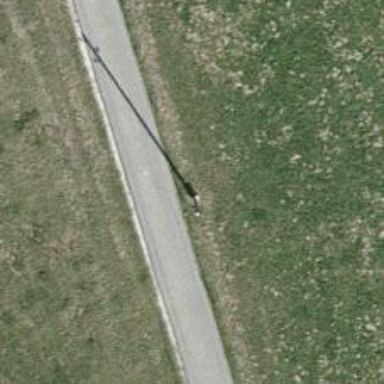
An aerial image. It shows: Power pole.